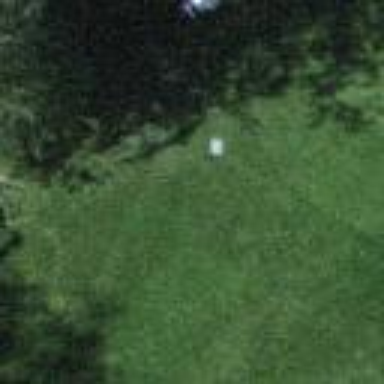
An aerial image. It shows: Grass area designated as golf tee.